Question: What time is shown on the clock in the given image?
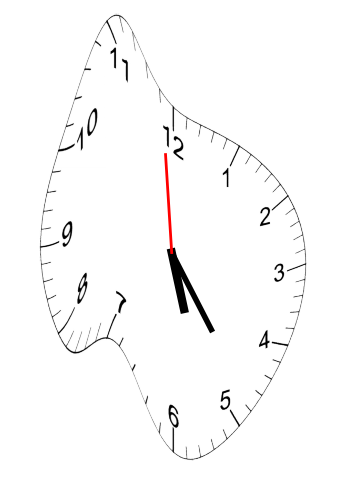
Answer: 05:23:59